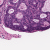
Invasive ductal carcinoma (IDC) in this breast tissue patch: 0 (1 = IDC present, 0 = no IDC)